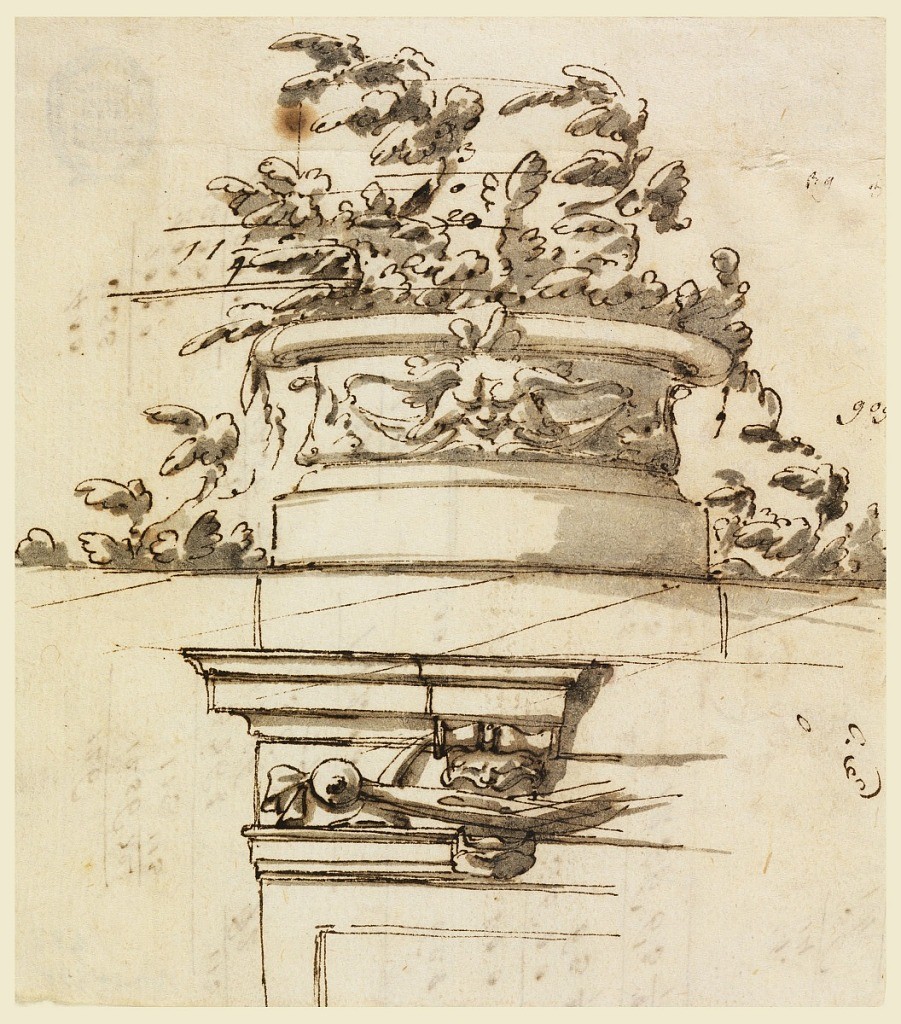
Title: Architectural Ornaments
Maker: Carlo Marchionni, Italian, 1702–1786
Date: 18th century
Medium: Pen and black ink, brush and gray watercolor on cream laid paper
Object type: Drawing
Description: Design for an architectural ornament with grotesque ornament. Plants and measurements at top.